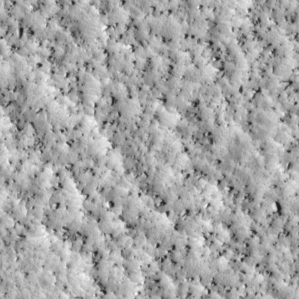
Label: non_frost